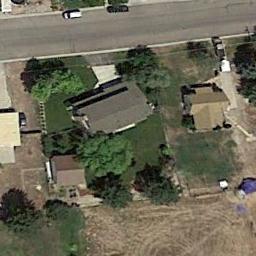
Label: residential